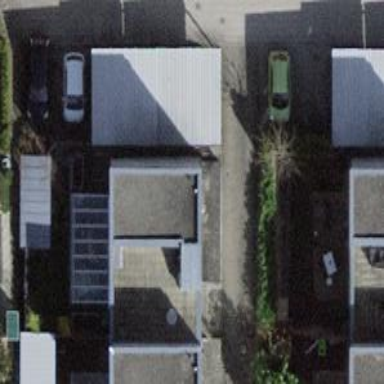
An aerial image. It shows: Terrace building.